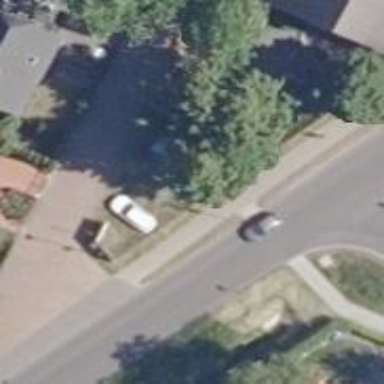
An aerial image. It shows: Sidewalk.